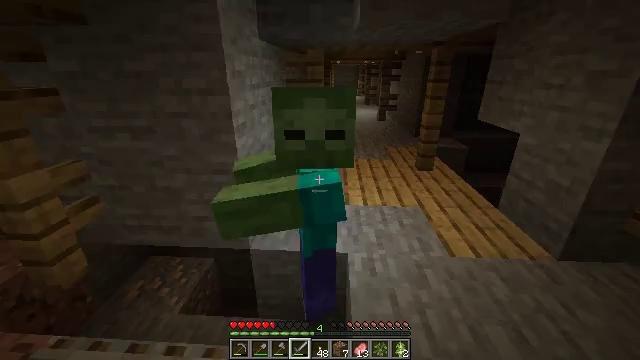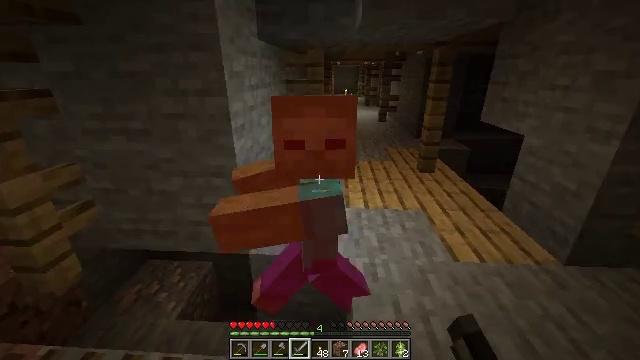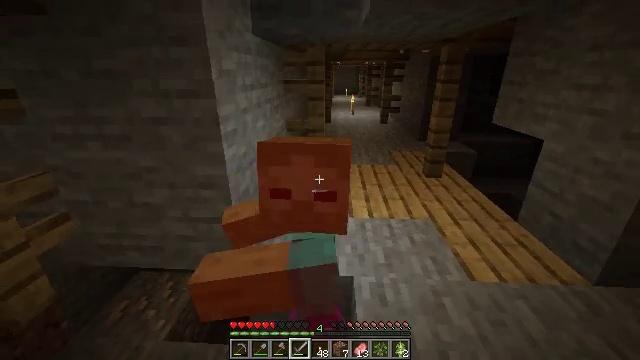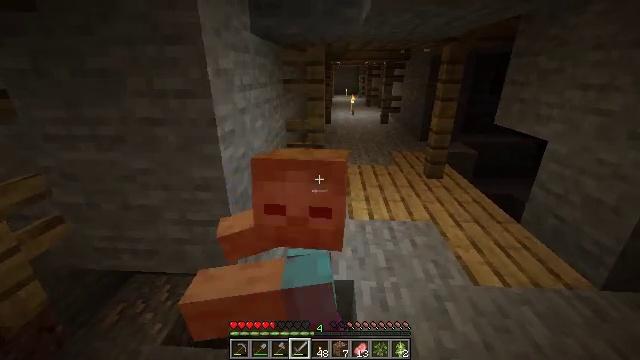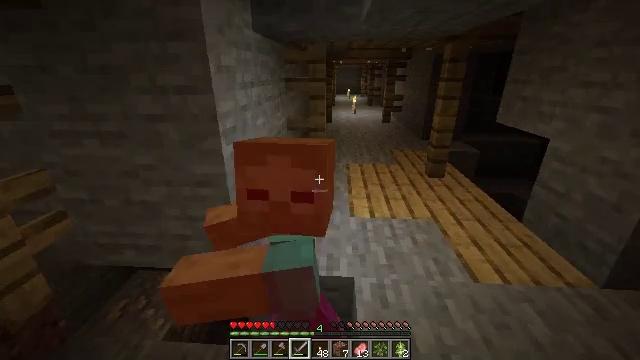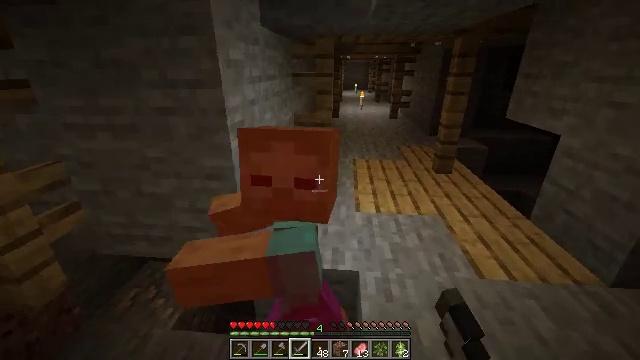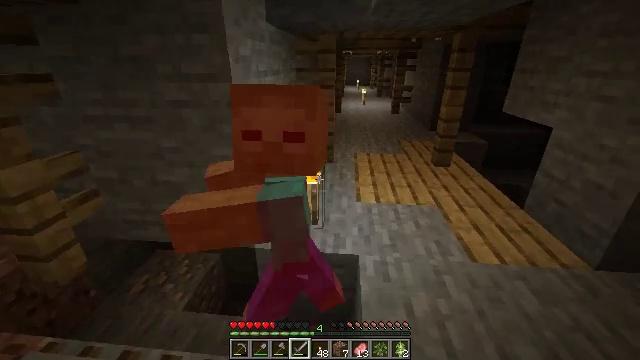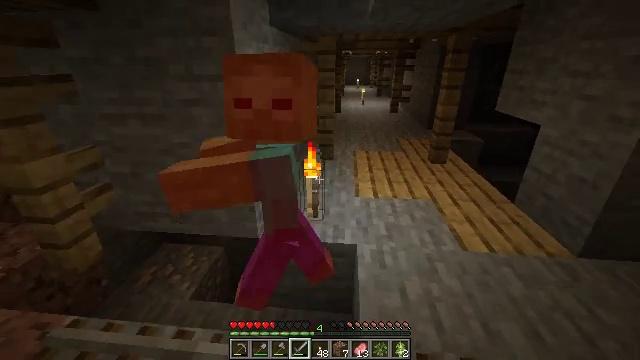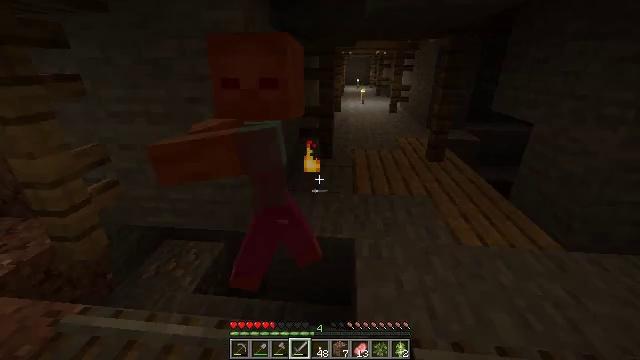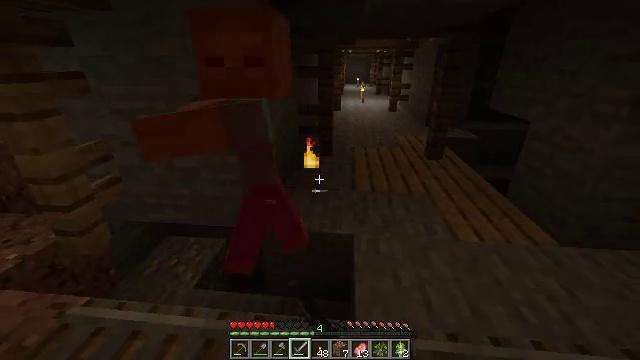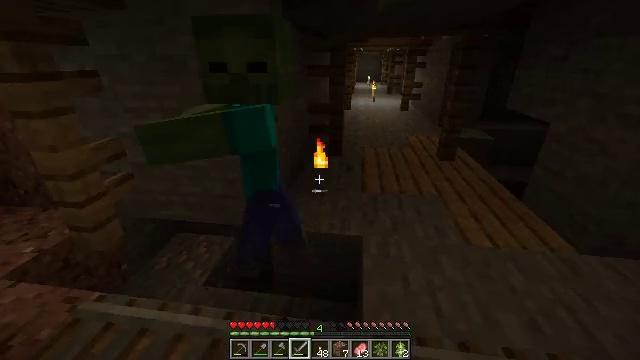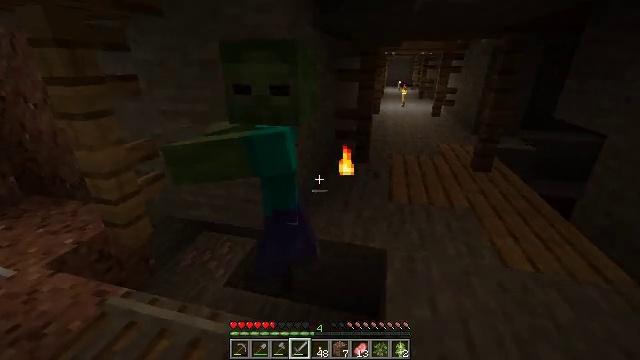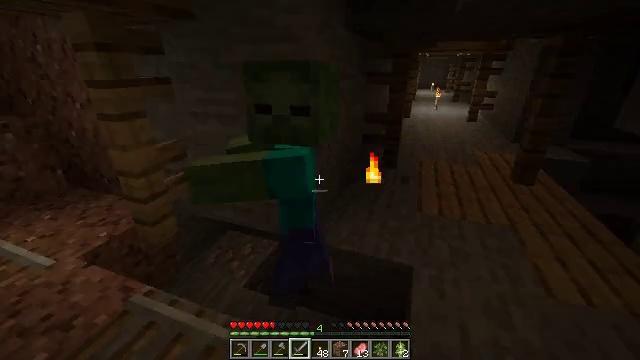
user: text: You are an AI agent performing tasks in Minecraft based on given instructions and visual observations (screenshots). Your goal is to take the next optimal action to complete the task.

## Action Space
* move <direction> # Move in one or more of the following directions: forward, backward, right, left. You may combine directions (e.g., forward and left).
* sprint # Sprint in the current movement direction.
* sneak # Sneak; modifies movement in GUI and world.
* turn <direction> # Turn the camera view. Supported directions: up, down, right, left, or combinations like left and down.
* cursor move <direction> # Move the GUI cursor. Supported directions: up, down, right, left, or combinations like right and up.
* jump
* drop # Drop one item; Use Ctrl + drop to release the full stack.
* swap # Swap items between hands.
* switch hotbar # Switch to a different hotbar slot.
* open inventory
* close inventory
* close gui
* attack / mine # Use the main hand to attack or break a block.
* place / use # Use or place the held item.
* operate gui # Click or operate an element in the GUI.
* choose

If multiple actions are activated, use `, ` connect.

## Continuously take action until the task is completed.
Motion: motion action
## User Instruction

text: Break the torch to collect it.
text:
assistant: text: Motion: move forward, attack / mine
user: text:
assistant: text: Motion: attack / mine
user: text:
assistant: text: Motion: no_op
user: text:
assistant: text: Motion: move back, attack / mine
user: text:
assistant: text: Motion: move back, turn left, attack / mine
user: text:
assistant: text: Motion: move back, attack / mine
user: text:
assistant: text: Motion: no_op
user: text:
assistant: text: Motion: attack / mine
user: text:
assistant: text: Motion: attack / mine
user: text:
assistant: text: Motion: move forward, turn left, attack / mine
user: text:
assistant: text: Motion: move forward, turn left
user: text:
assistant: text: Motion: move forward, turn left, attack / mine
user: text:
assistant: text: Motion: attack / mine